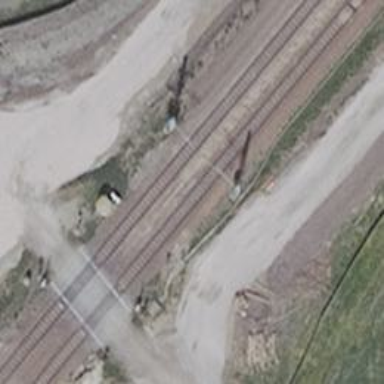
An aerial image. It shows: Railway signal.